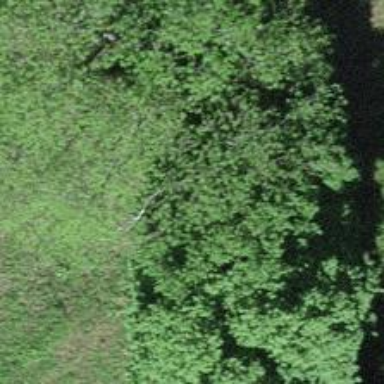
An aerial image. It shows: Forest with broadleaved trees that are deciduous.